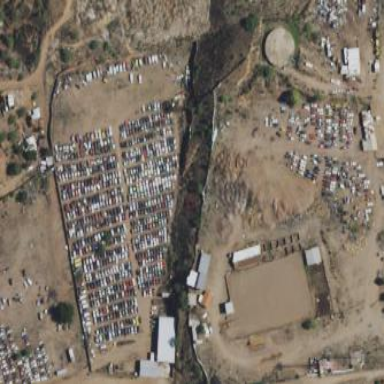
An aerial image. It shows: Scrap yard located in industrial area.